Question: I have searched and searched, but haven't been able to find a solution for my requirement.
I have a plain ol' HTML table. I want round corners for it, using images or JS, i.e. pure . Like this:

Rounded corners for corner cells, and '1px' thick border for the cells.
So far I have this:
'''
table {
-moz-border-radius: 5px !important;
border-collapse: collapse !important;
border: none !important;
}
table th,
table td {
border: none !important
}
table th:first-child {
-moz-border-radius: 5px 0 0 0 !important;
}
table th:last-child {
-moz-border-radius: 0 5px 0 0 !important;
}
table tr:last-child td:first-child {
-moz-border-radius: 0 0 0 5px !important;
}
table tr:last-child td:last-child {
-moz-border-radius: 0 0 5px 0 !important;
}
table tr:hover td {
background-color: #ddd !important
}
'''
But that leaves me without any borders for the cells. If I add borders, they aren't rounded!
Any solutions?
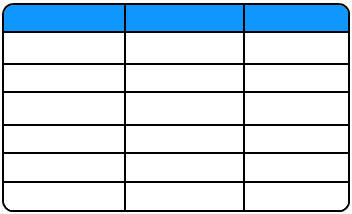
Answer: Seems to work fine in FF and Chrome (haven't tested any others) with separate borders: <URL>
Edit: Here's a relatively clean implementation of your sketch:
'''
table {
border-collapse:separate;
border:solid black 1px;
border-radius:6px;
}
td, th {
border-left:solid black 1px;
border-top:solid black 1px;
}
th {
background-color: blue;
border-top: none;
}
td:first-child, th:first-child {
border-left: none;
}
'''
'''
<table>
<thead>
<tr>
<th>blah</th>
<th>fwee</th>
<th>spoon</th>
</tr>
</thead>
<tr>
<td>blah</td>
<td>fwee</td>
<td>spoon</td>
</tr>
<tr>
<td>blah</td>
<td>fwee</td>
<td>spoon</td>
</tr>
</table>
'''
<URL>